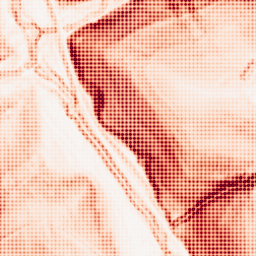
Category: morphological
Decomposition family: morphological_gradient
Decomposition parameters: size: 3
shape: diamond
Upsampling method: sinc_blackman
Upsampling parameters: scale: 4
kernel_size: 4
Upsampling scale: 4